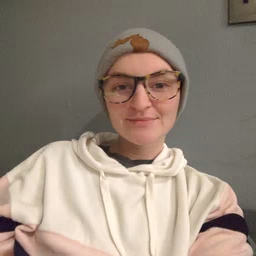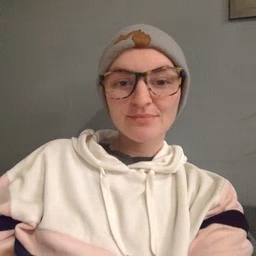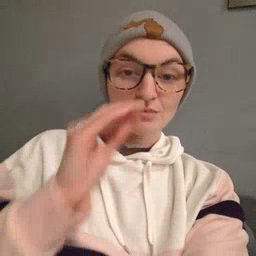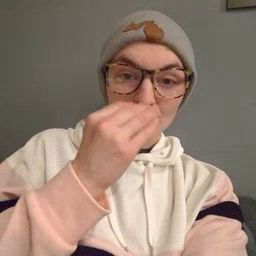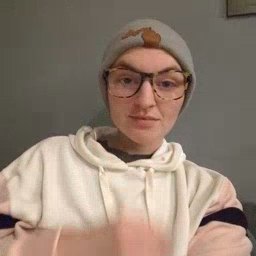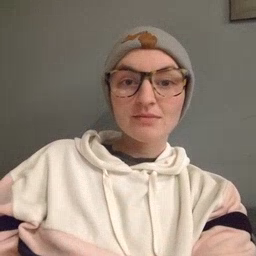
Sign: flower